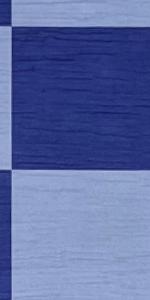
Label: Empty